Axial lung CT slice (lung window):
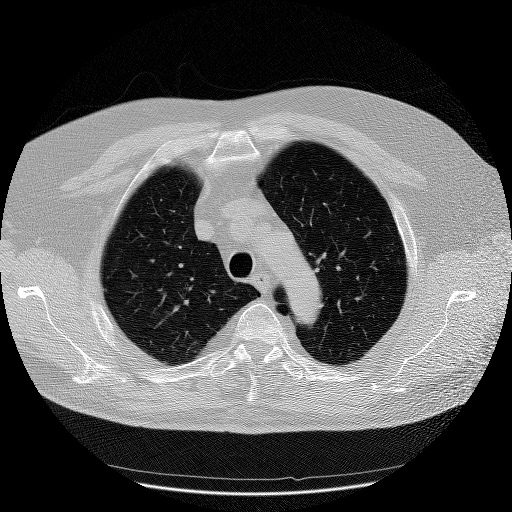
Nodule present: no